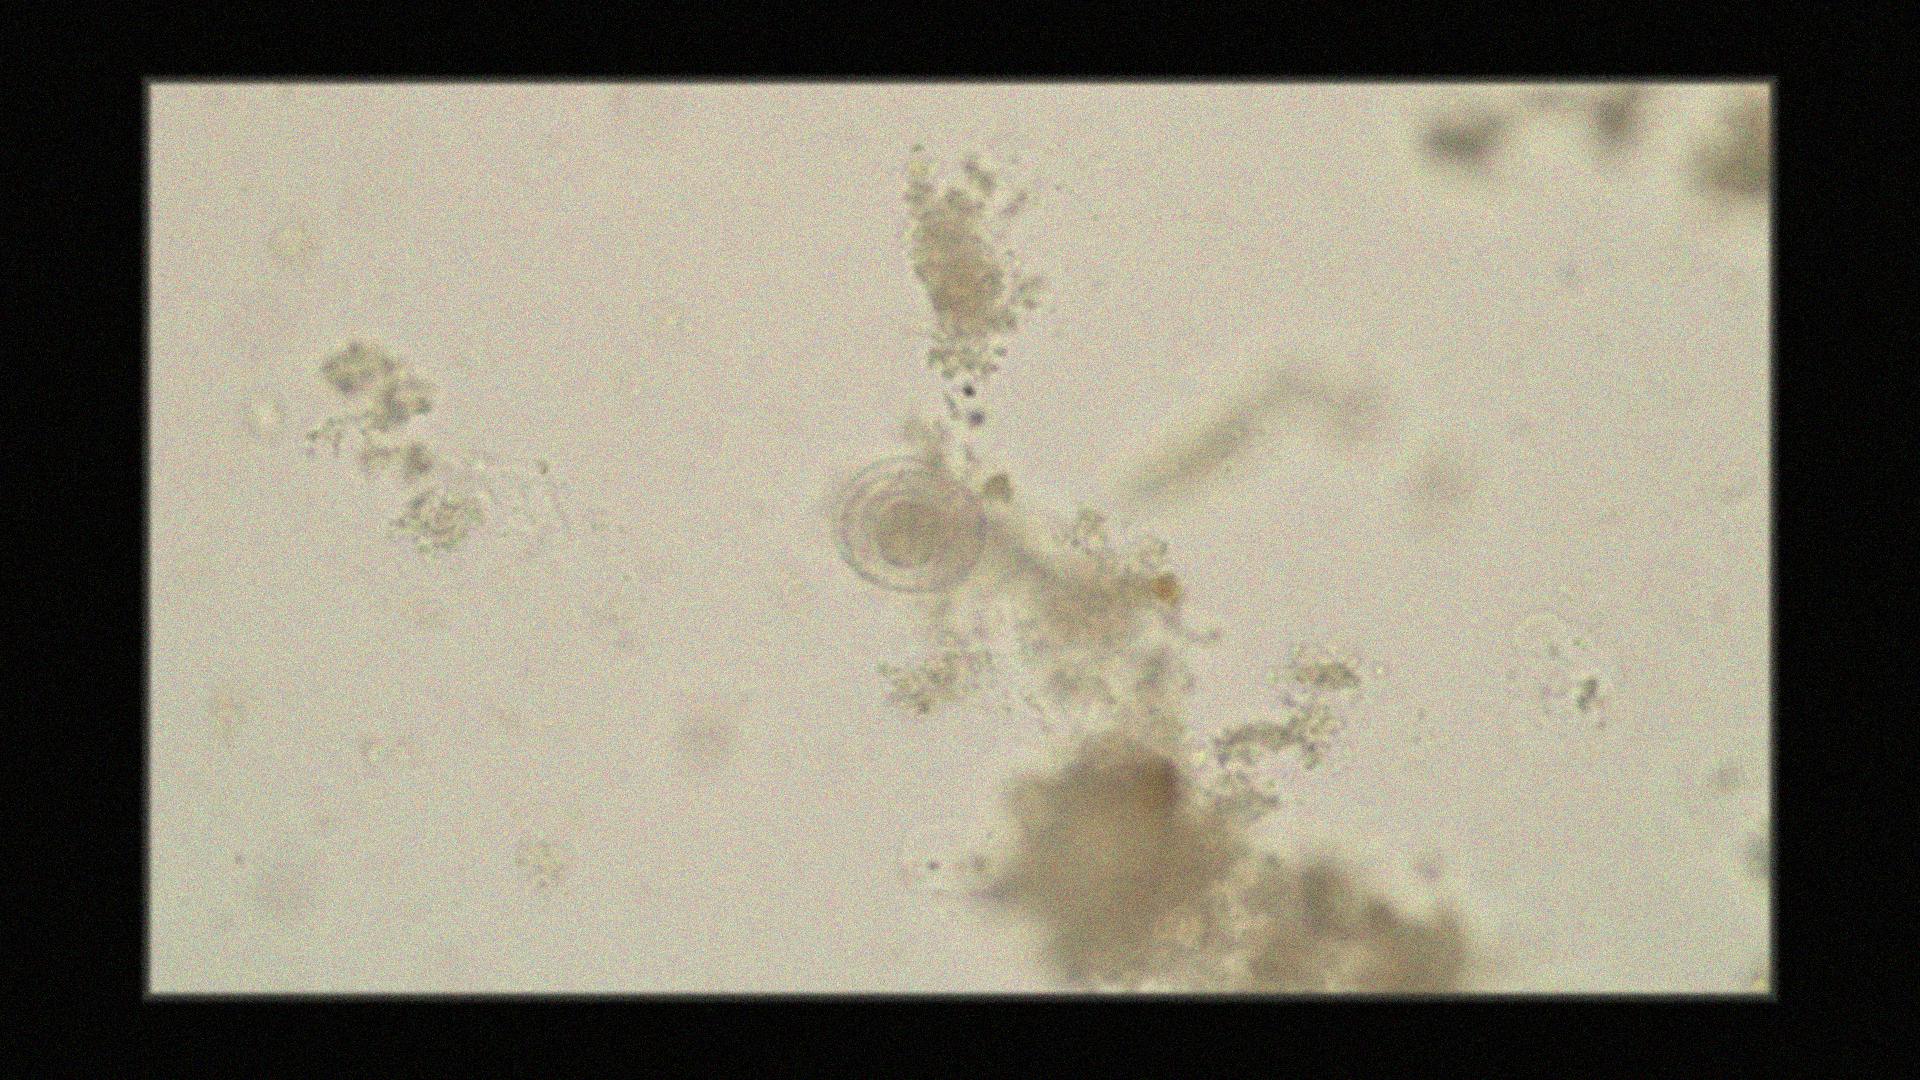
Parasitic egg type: Hymenolepis nana